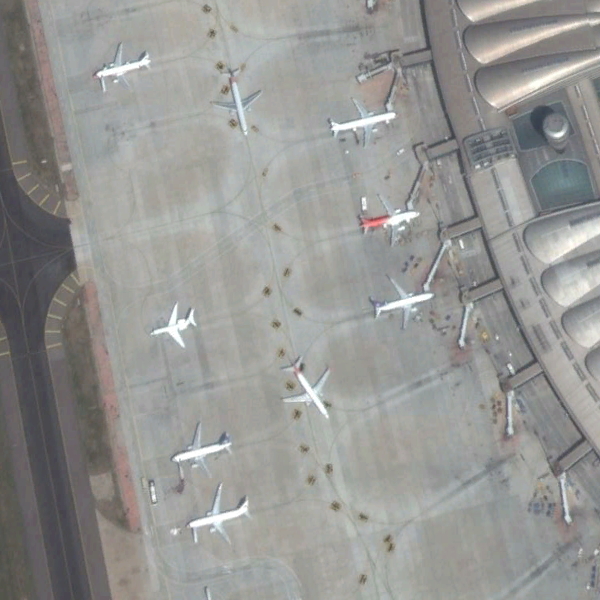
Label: Airport